Interaction volume radius: 5 \u00c5
Interaction volume height: 10 \u00c5
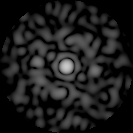
Disorder parameter: 0.8277